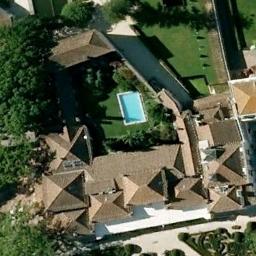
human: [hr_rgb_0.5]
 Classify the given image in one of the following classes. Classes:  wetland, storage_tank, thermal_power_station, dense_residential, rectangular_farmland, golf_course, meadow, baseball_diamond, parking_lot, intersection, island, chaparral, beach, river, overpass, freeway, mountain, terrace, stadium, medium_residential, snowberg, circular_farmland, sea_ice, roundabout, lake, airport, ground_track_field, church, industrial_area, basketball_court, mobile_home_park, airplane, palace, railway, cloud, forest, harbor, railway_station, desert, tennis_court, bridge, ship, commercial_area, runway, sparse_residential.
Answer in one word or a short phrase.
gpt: palace